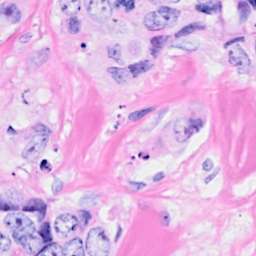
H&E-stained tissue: Breast